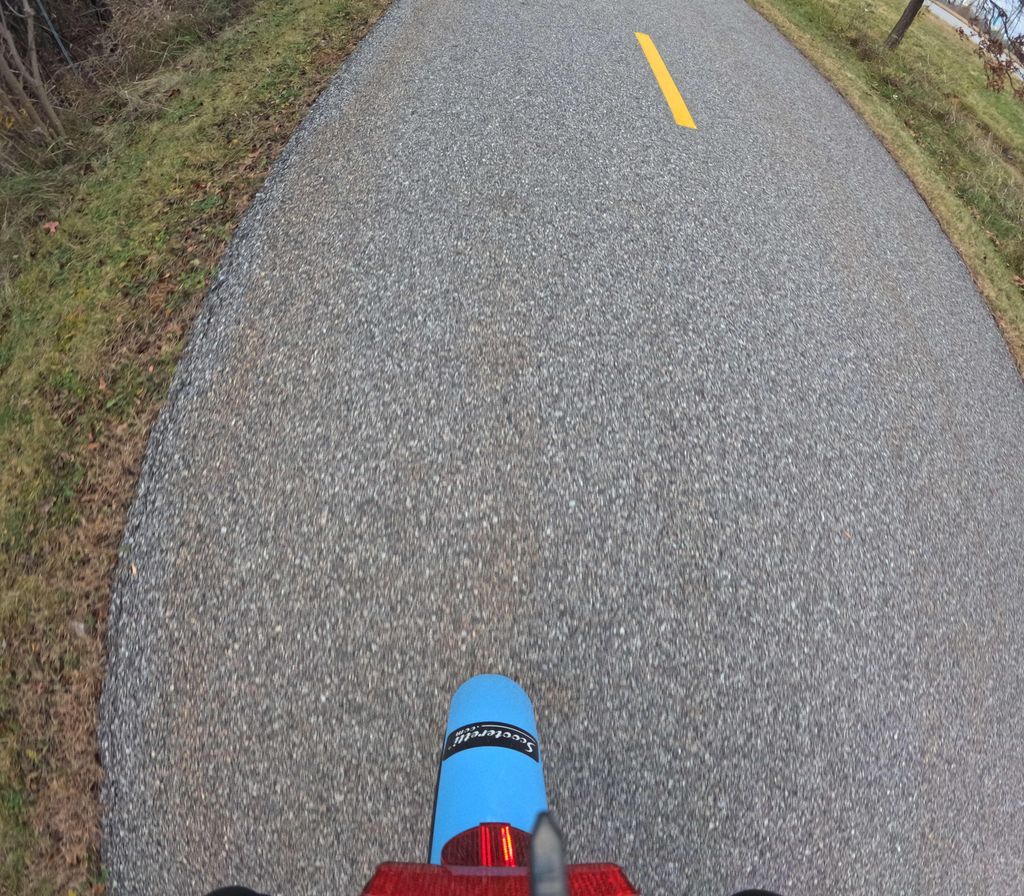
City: ottawa-gatineau